RGB frame:
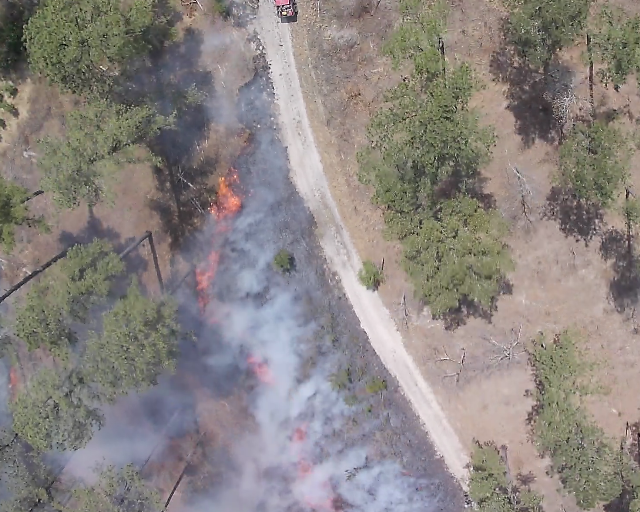
Thermal frame:
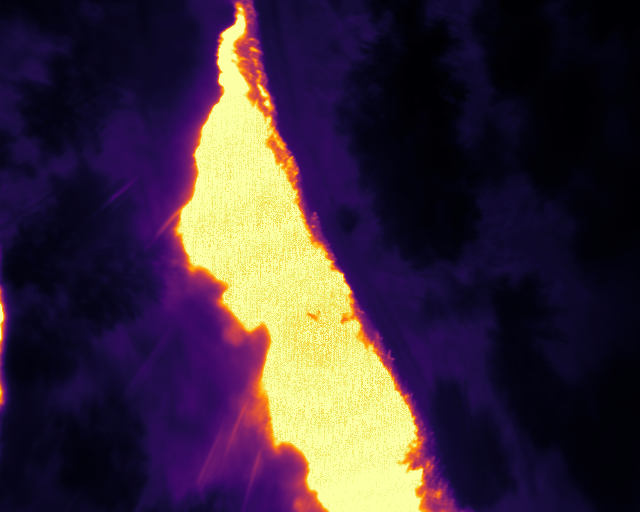
Captured: 2026-02-26 02:32:17
Pixels at or above 80 °C: 63602 (fraction of frame: 0.1941)